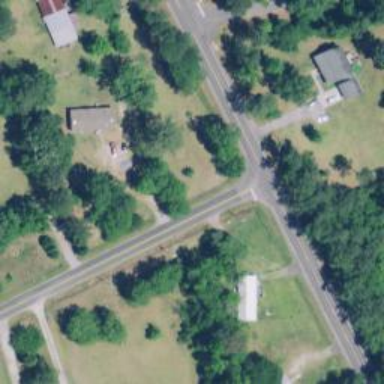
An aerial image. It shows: Stop road.